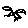
Label: bird